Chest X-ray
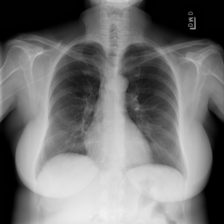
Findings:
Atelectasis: negative
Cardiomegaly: negative
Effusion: negative
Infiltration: negative
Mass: negative
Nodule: negative
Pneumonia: negative
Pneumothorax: negative
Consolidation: negative
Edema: negative
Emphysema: negative
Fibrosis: negative
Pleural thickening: negative
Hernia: negative